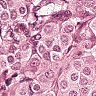
Metastatic tissue present: yes